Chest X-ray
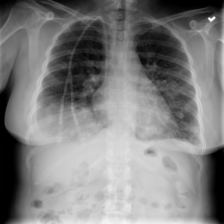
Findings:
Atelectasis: negative
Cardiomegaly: negative
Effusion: positive
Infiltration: positive
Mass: negative
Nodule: negative
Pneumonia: negative
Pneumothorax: negative
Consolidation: negative
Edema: positive
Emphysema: negative
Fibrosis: negative
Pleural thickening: negative
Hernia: negative